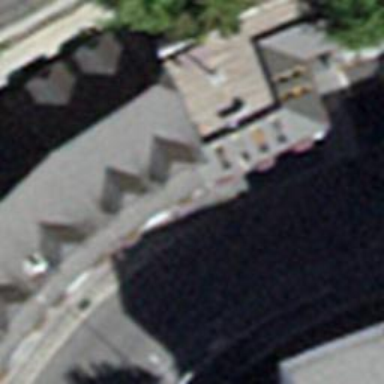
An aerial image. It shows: Restaurant.